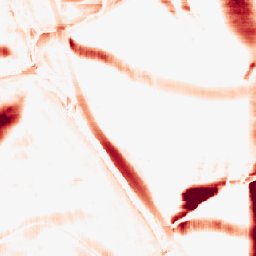
Category: morphological
Decomposition family: morphological_rect
Decomposition parameters: operation: opening
width: 50
height: 20
Upsampling method: nearest
Upsampling parameters: scale: 4
Upsampling scale: 4